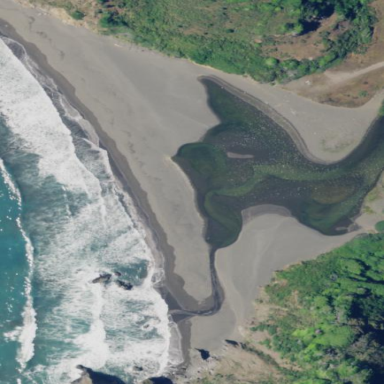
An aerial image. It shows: Beautiful beach with natural surroundings.